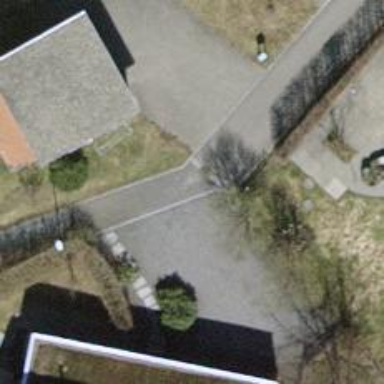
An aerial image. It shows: Path.